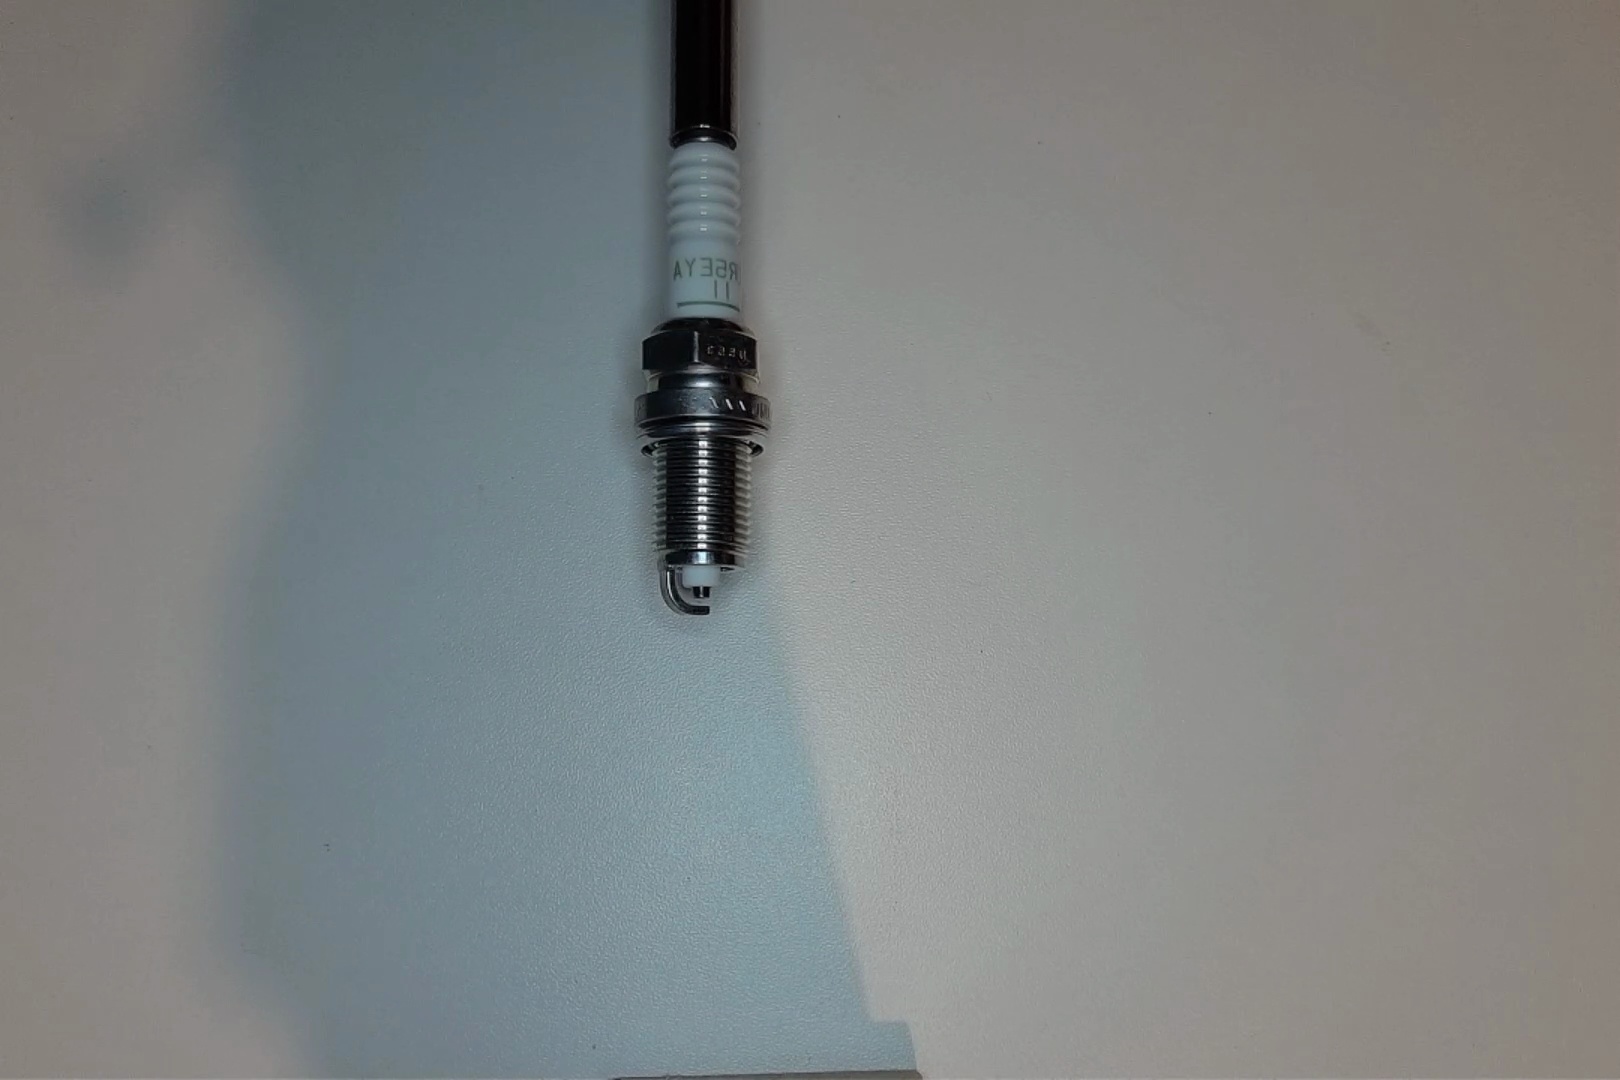
Label: normal